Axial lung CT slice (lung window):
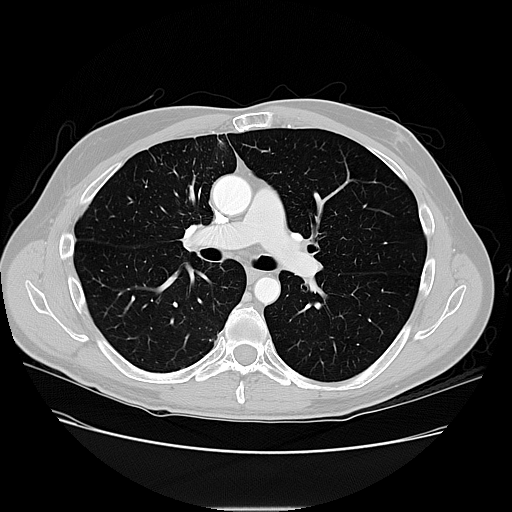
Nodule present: no